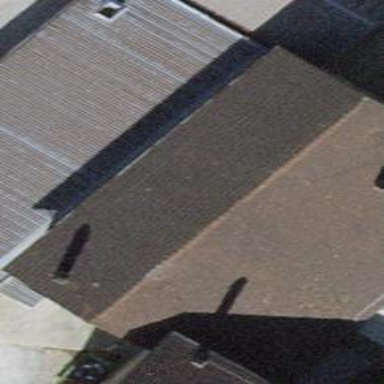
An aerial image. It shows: Flat-roofed building.